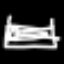
Label: bed